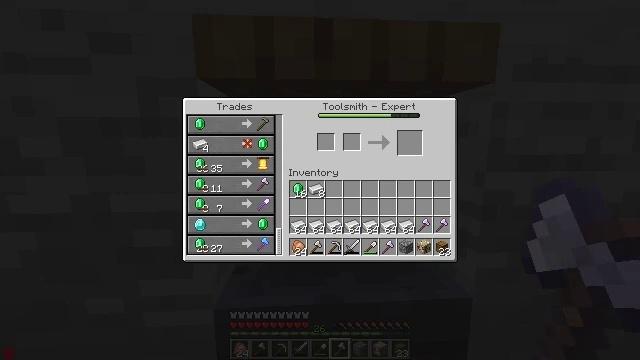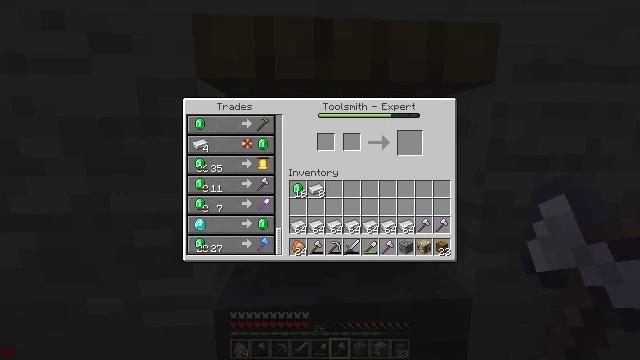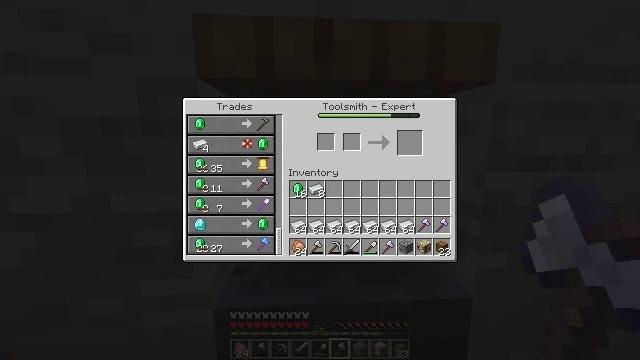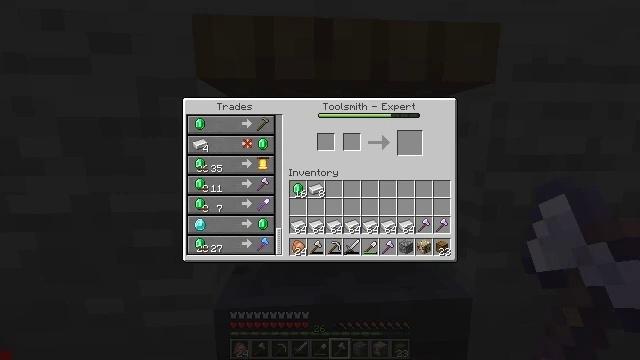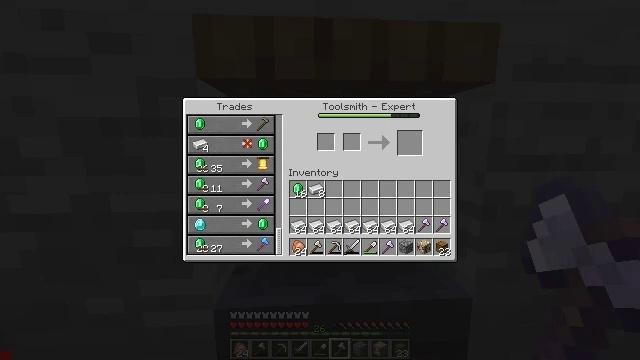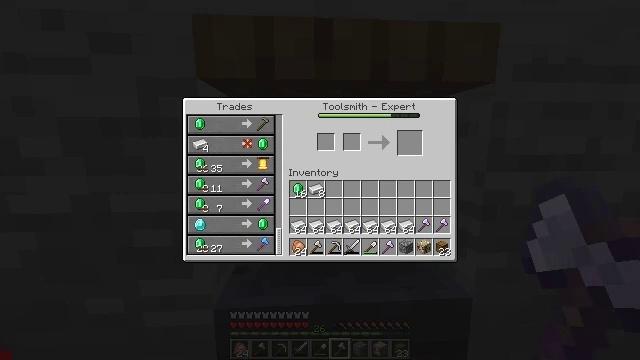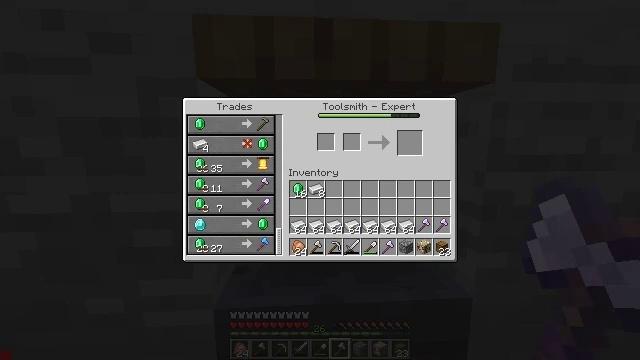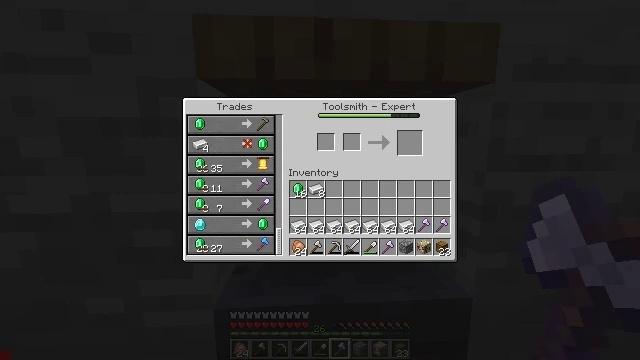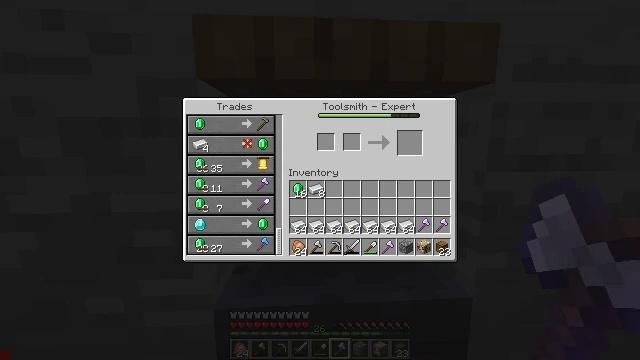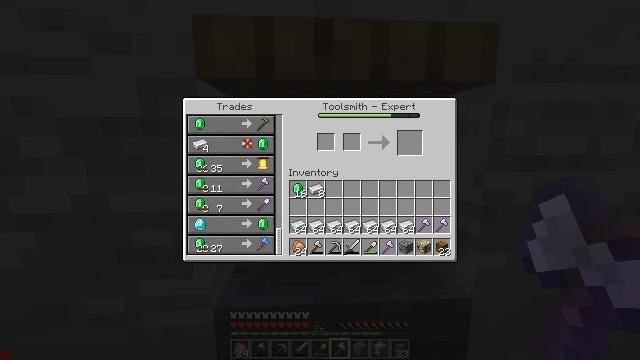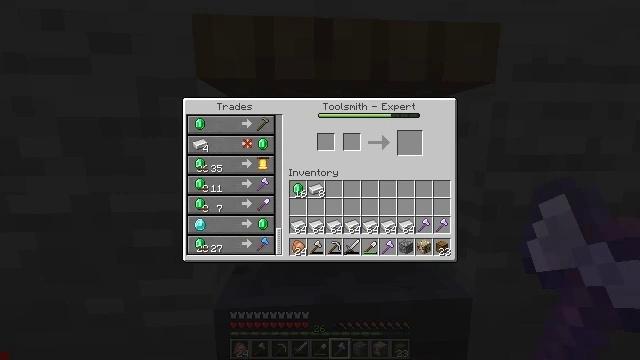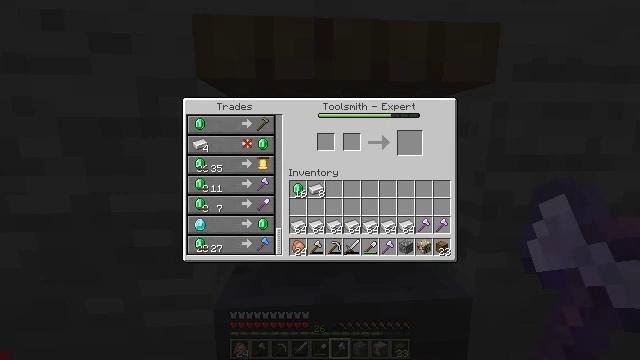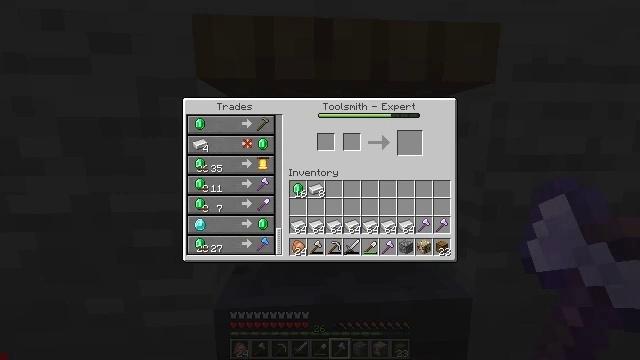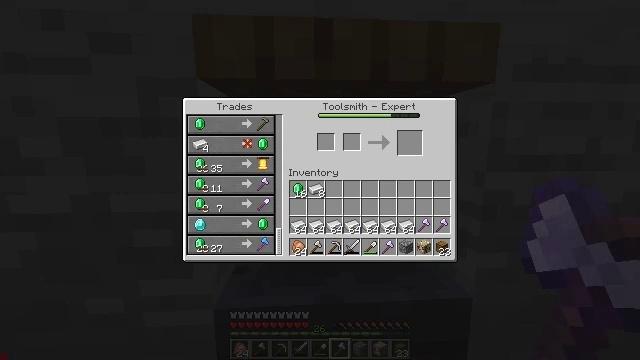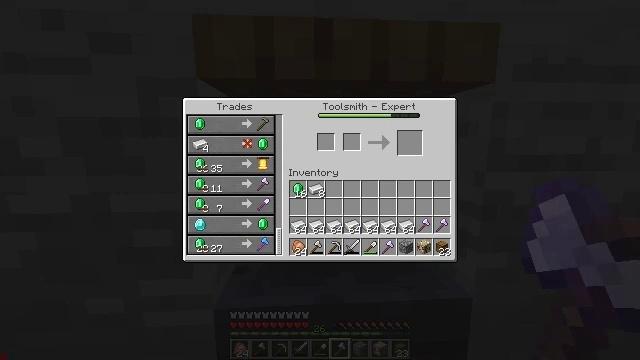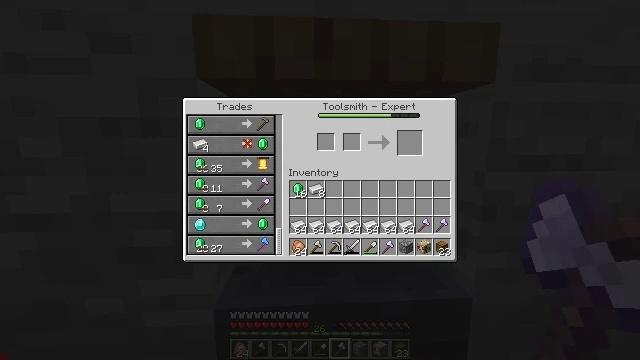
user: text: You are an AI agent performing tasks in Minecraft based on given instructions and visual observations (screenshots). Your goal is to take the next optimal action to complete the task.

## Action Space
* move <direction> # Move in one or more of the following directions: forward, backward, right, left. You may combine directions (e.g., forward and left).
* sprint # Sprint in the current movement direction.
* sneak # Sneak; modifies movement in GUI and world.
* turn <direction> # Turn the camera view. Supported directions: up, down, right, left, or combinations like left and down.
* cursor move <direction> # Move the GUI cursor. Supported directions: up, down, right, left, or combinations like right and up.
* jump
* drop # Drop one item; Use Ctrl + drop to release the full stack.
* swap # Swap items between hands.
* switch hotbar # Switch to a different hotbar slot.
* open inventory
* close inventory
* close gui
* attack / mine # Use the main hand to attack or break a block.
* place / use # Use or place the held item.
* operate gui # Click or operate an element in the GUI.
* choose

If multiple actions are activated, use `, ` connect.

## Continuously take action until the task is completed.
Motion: motion action
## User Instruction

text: Craft an iron shovel.
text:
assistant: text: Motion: no_op
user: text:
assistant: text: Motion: no_op
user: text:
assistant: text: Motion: no_op
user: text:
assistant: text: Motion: no_op
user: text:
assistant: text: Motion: no_op
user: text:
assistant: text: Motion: no_op
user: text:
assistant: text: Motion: no_op
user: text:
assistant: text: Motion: no_op
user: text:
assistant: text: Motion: no_op
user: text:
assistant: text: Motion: no_op
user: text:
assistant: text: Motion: no_op
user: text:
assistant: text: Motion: no_op
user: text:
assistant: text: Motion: no_op
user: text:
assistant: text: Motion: no_op
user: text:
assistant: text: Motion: no_op
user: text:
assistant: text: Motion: no_op
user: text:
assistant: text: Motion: no_op
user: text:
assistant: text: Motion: no_op
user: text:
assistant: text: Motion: no_op
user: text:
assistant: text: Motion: no_op
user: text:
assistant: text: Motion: no_op
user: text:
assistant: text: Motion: no_op
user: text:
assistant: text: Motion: no_op
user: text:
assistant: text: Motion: no_op
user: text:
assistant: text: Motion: no_op
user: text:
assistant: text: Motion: no_op
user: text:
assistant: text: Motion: no_op
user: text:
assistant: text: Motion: no_op
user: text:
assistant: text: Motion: no_op
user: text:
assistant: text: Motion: no_op